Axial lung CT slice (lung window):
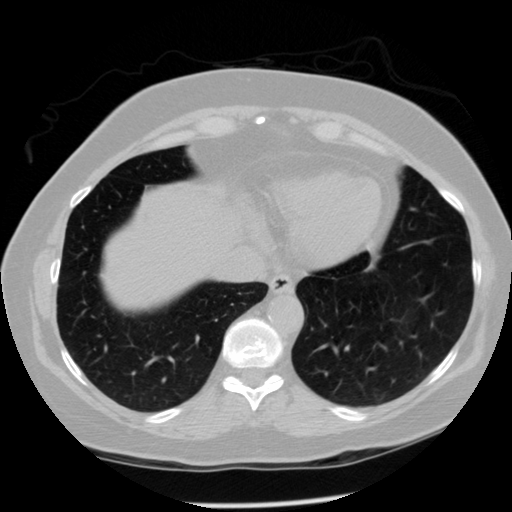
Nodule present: no